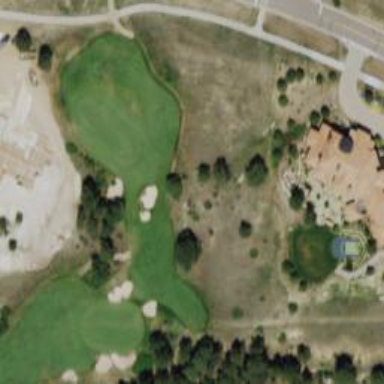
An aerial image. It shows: View of golf hole.